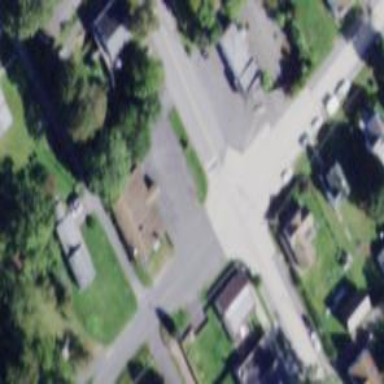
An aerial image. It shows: Living street.